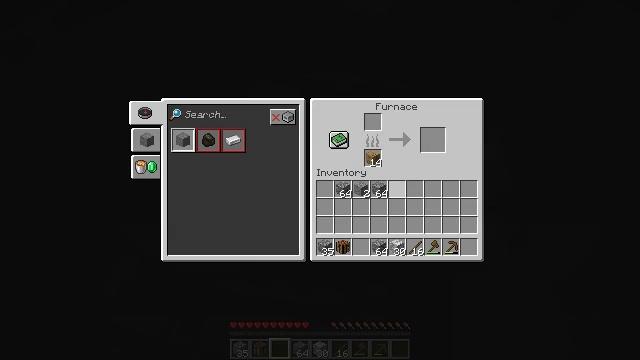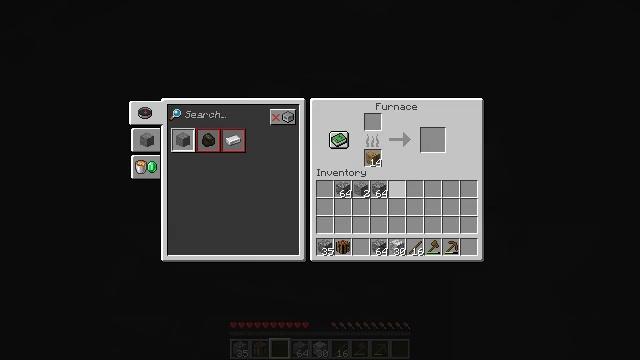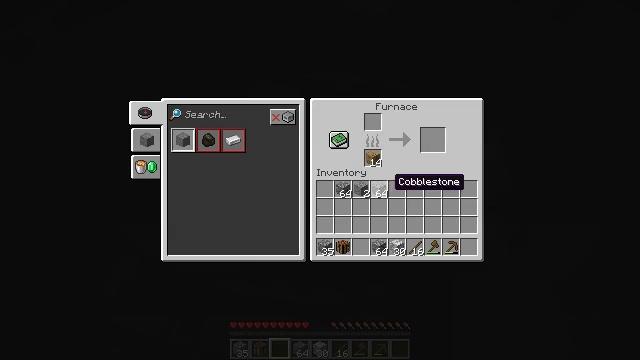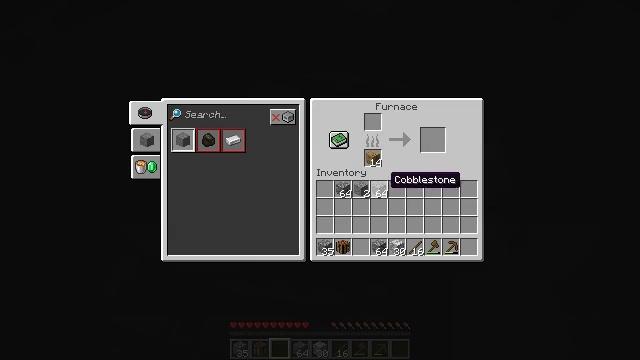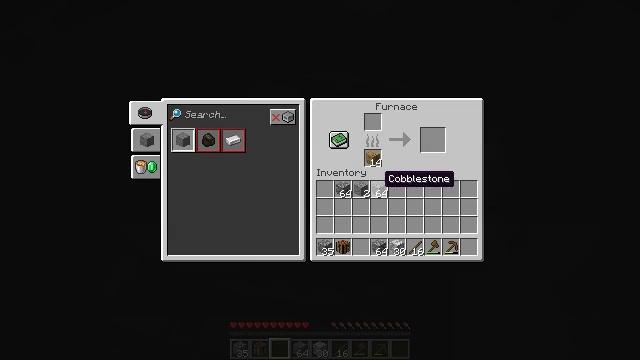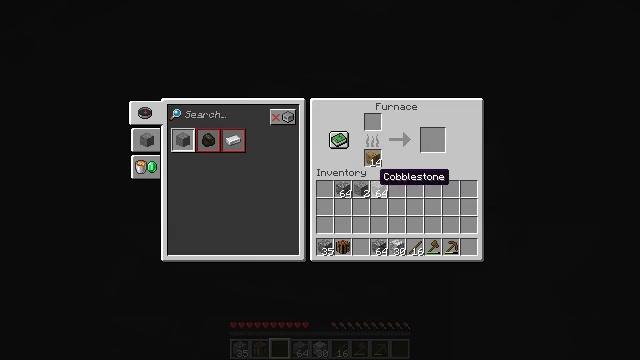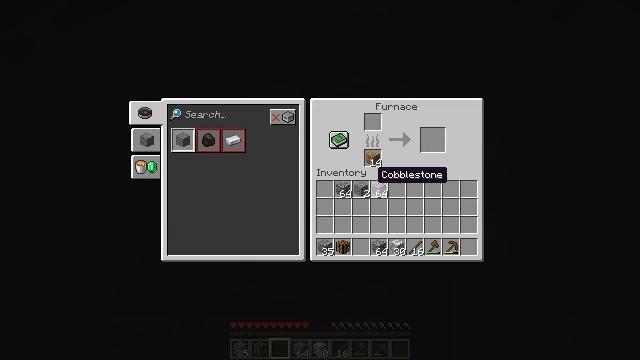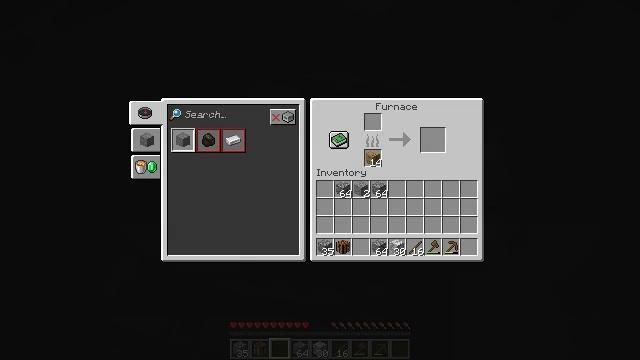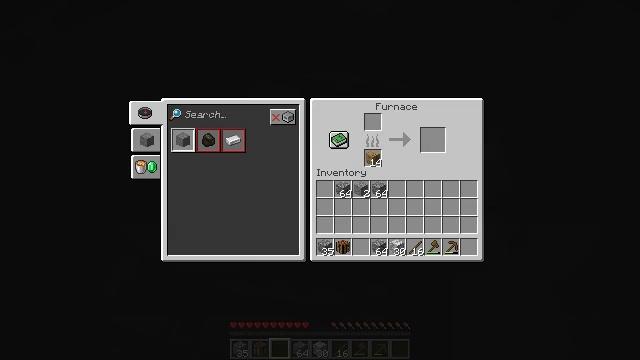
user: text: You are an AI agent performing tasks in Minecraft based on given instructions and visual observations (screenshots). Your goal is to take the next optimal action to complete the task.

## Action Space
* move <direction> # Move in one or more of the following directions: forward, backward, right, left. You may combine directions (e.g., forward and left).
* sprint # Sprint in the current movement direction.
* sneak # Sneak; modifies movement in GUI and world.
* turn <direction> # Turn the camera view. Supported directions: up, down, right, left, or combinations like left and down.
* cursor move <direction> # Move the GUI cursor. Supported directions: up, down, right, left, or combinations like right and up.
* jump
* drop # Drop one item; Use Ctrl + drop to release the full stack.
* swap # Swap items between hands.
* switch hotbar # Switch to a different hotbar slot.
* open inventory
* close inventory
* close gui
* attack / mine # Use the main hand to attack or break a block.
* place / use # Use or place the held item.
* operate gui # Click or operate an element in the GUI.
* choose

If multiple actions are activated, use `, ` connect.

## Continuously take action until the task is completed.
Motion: motion action
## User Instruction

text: Smash the furnace to retrieve it.
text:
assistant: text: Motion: no_op
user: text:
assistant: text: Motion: no_op
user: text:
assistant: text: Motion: no_op
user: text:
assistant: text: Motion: no_op
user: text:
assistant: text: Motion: no_op
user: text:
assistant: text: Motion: no_op
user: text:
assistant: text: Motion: no_op
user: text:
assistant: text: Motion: no_op
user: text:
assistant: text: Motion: no_op
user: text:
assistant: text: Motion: no_op
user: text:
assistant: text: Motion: no_op
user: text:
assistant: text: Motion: no_op
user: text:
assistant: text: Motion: no_op
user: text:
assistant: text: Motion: no_op
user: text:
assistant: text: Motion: no_op
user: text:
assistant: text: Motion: no_op
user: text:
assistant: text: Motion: no_op
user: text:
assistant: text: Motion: no_op
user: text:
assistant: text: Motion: no_op
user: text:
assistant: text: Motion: no_op
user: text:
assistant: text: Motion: no_op
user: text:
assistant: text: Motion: no_op
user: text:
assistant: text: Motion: no_op
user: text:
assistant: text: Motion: no_op
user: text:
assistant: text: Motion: no_op
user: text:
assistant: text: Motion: no_op
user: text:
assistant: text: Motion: no_op
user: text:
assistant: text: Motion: no_op
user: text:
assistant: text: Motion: no_op
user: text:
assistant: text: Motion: no_op